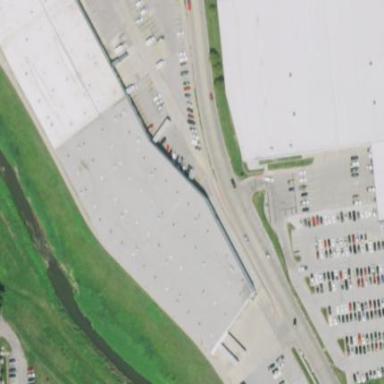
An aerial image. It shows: Warehouse building.